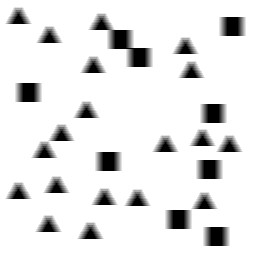
Squares: 9
Triangles: 19
Stars: 0
Total shapes: 28